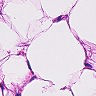
Metastatic tissue present: no